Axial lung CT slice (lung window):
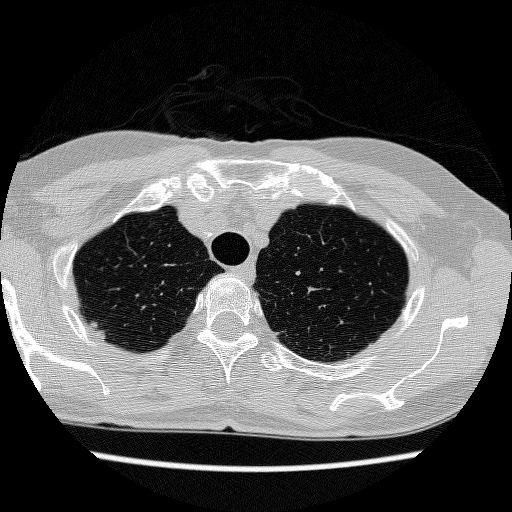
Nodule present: no